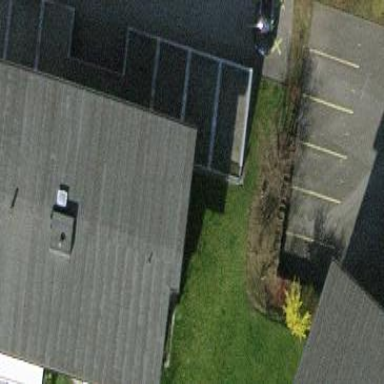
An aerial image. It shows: Group of garages.